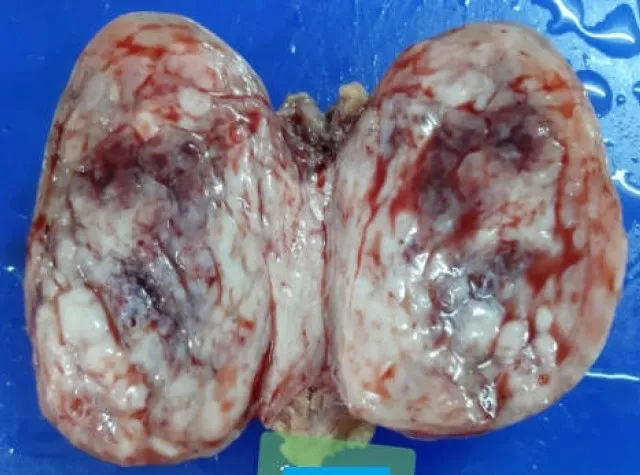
Macroscopic view of the resected specimen showing an encapsulated solid tumor with heterogeneous appearance and the presence of hemorrhagic as well as mucoid changes.
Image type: medical_photograph (other_medical_photograph)